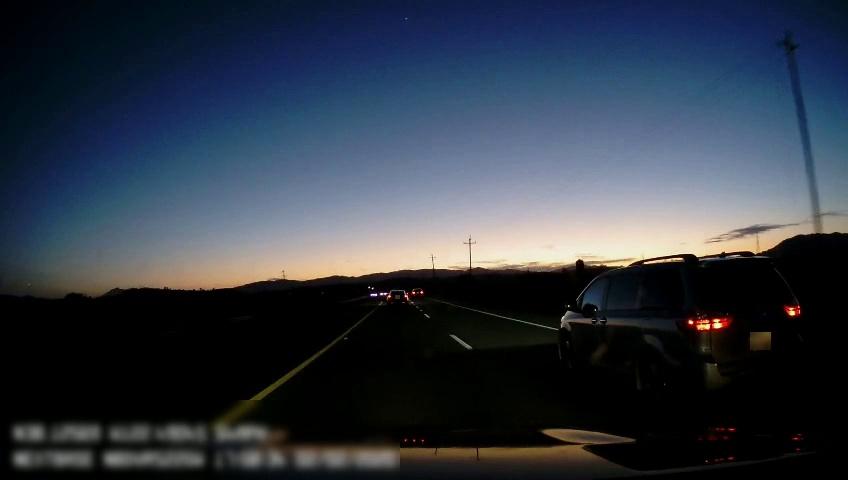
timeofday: Dusk/Dawn/Twilight
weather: Sunny
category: Drivable Space
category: Vehicles | SUV
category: Vehicles | SUV
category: Vehicles | SUV
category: Lanes | Alternate Lane
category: Lanes | Current Lane
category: Lanes | Current Lane